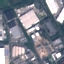
Land use / land cover: Industrial